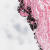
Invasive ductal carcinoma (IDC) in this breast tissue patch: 0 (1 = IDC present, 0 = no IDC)